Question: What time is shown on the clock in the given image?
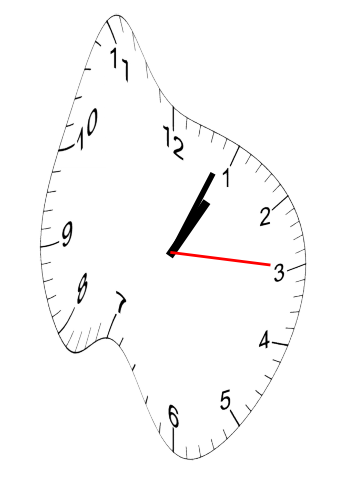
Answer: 01:04:15